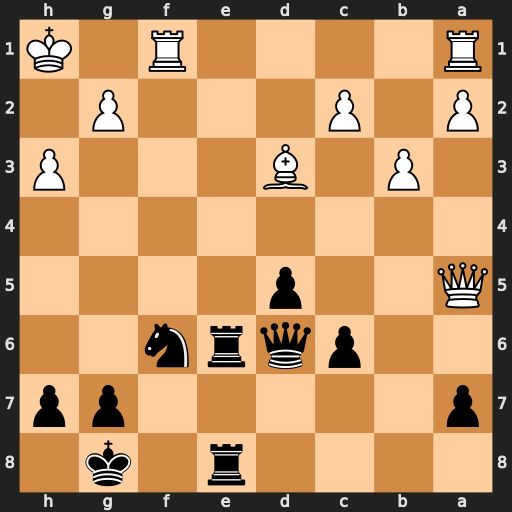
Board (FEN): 4r1k1/p5pp/2pqrn2/Q2p4/8/1P1B3P/P1P3P1/R4R1K
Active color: b
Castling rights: -
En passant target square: -
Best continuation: Ng4 hxg4 Rh6+ Kg1 Qh2+